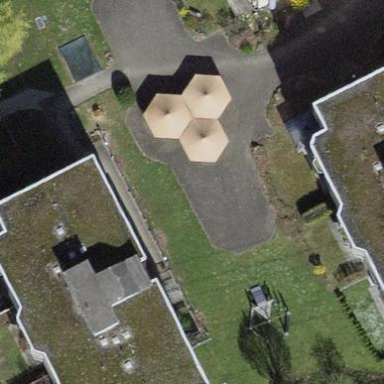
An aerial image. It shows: Building with flat roof.